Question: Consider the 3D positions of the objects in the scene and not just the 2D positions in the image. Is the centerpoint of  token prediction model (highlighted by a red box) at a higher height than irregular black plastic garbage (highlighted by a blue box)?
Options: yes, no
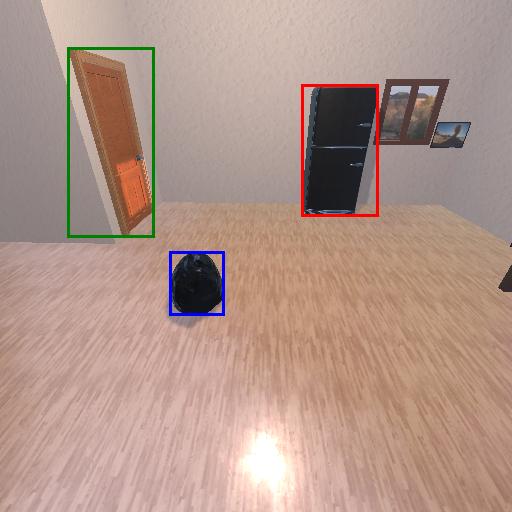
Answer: yes